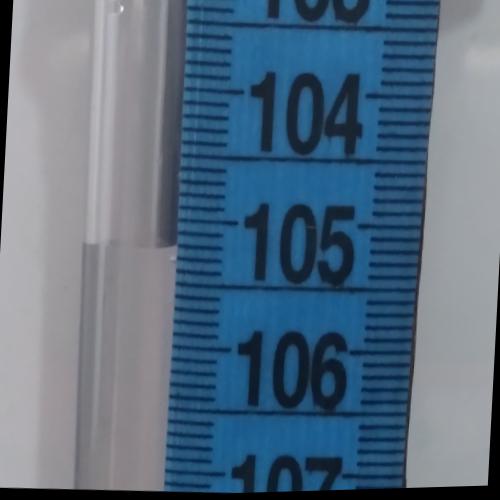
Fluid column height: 105.2 cm